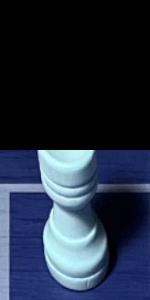
Label: Rook_White